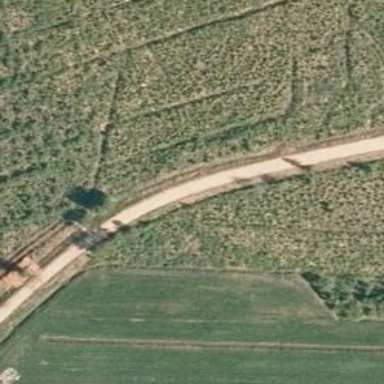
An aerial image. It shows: Track with grade2 tracktype.